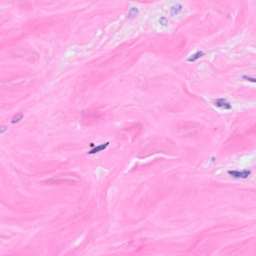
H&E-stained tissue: Breast